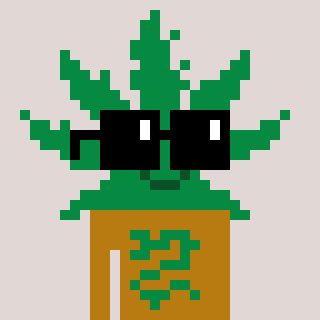
a pixel art character with square black sunglasses, a weed-shaped head and a gold-colored body on a warm background